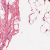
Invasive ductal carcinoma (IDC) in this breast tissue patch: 0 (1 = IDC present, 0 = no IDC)